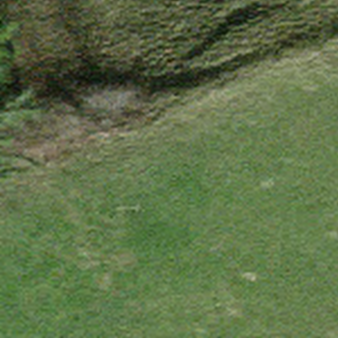
Label: other